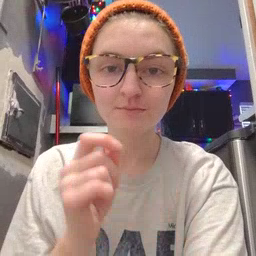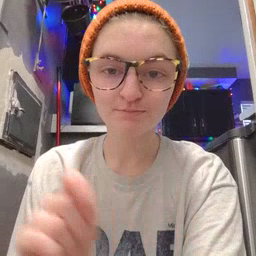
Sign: pencil